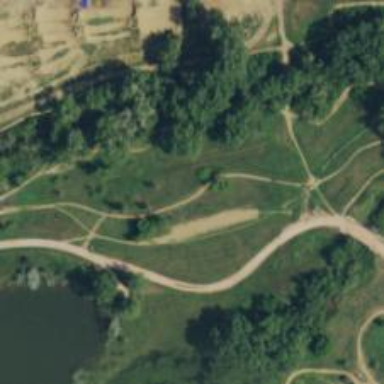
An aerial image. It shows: Cycling track designated as cycleway. It is leisure land for cycling sports.